Interaction volume radius: 5 \u00c5
Interaction volume height: 15 \u00c5
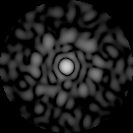
Disorder parameter: 0.829